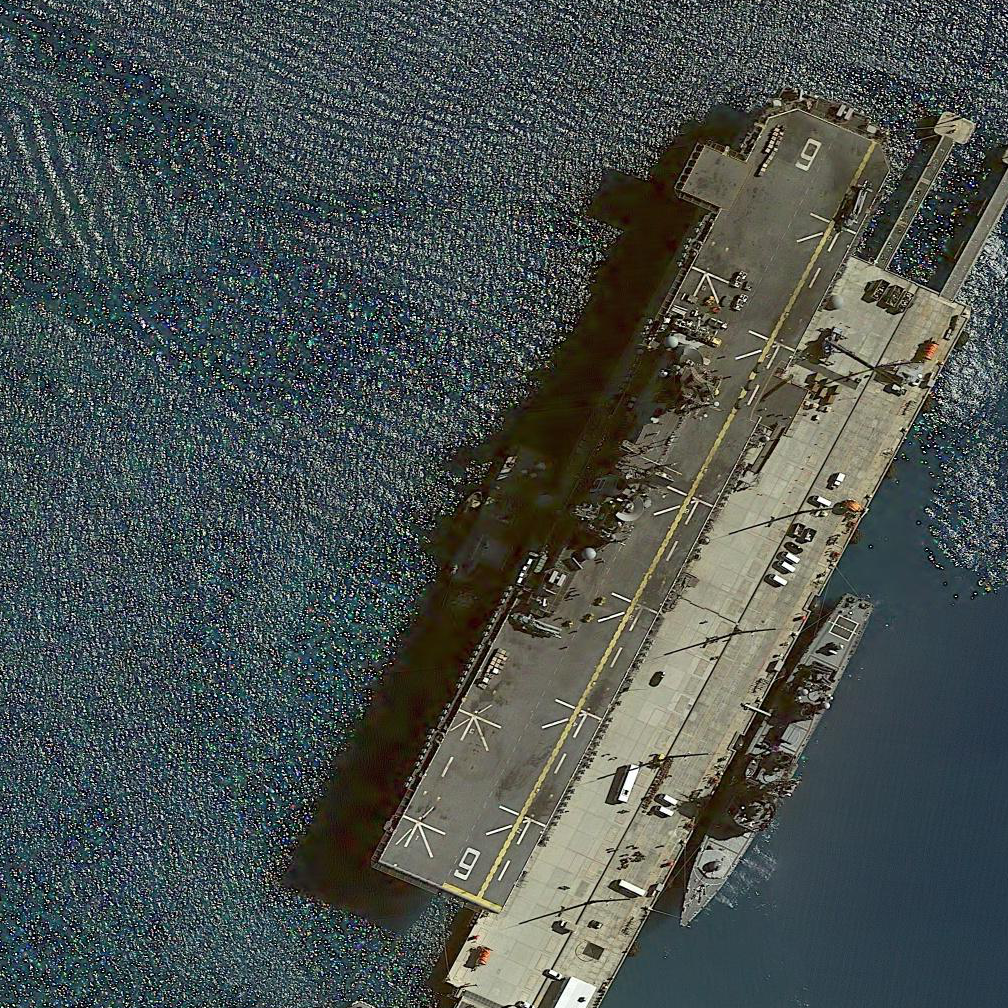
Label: assault